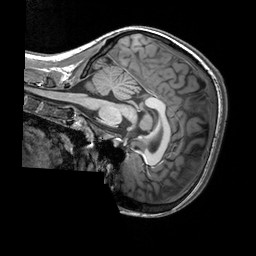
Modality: T1w
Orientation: sagittal
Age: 20
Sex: female
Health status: healthy
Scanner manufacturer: siemens
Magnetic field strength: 3 T
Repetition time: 2.3 s
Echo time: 0.00303 s